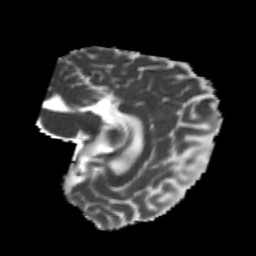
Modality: MD
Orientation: sagittal
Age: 25
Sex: male
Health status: healthy
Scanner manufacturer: philips
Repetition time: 7.391 s
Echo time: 0.08599 s